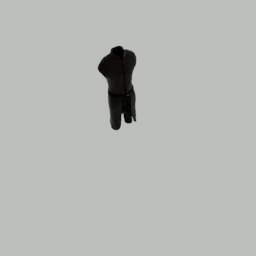
Label: people